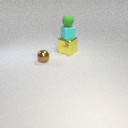
large yellow metal cube behind small brown metal sphere